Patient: sex F, age 60
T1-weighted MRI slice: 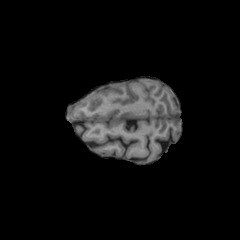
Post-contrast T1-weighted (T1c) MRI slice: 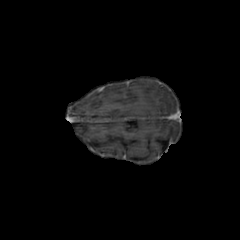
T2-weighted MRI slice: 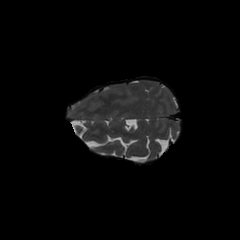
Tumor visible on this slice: no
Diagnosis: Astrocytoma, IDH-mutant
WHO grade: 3